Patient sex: F
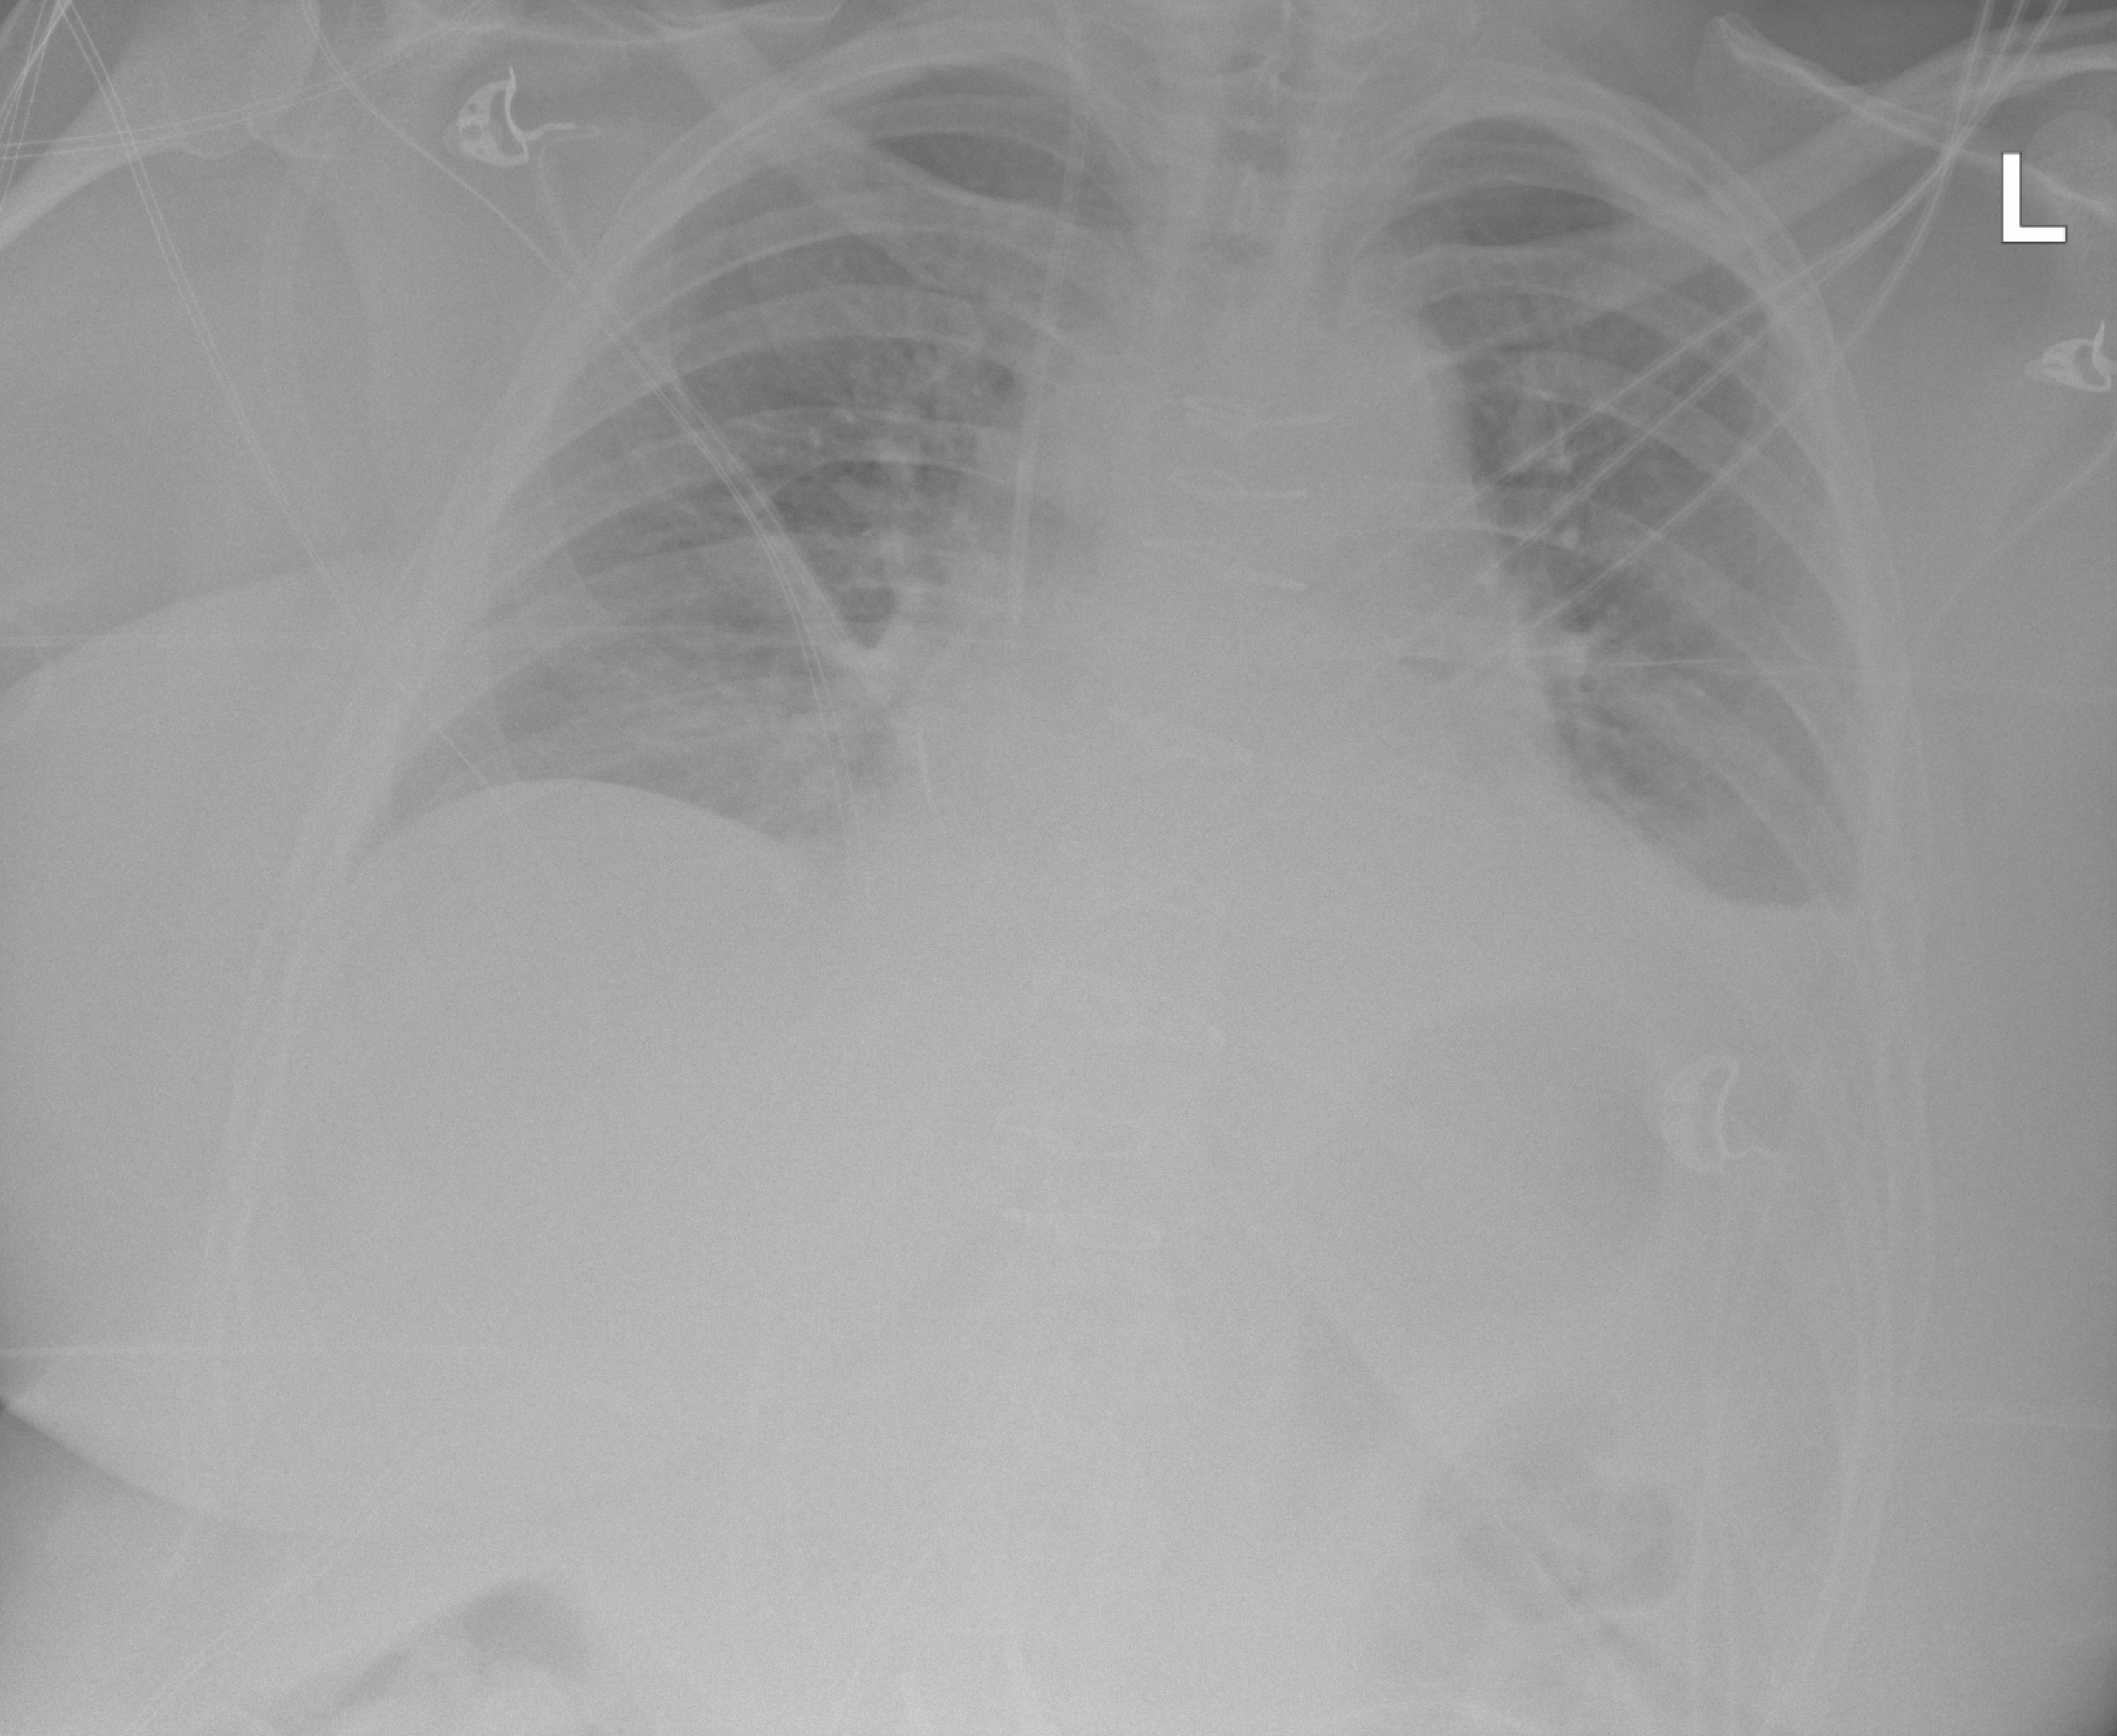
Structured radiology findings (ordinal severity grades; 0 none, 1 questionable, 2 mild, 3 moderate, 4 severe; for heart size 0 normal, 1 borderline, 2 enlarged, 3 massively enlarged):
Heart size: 1
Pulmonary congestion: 2
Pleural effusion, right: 0
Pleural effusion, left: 2
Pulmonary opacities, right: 0
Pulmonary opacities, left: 1
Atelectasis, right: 2
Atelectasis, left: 2